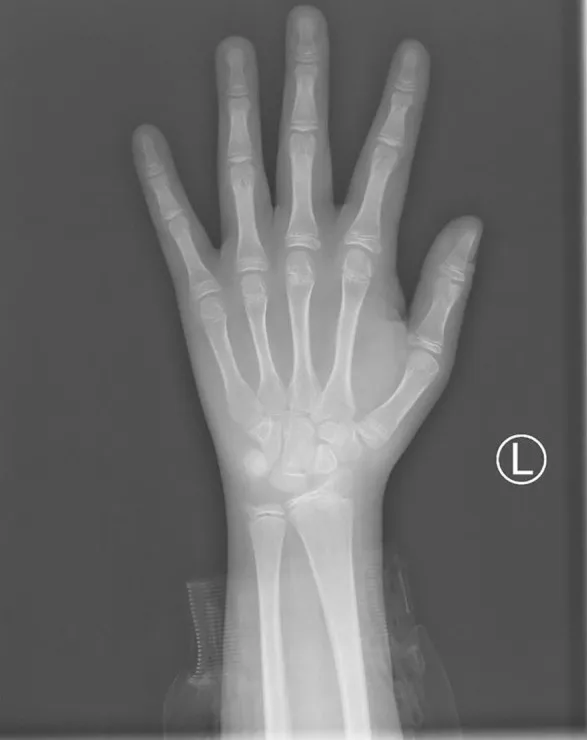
The bone age radiograph of the patient's left wrist.
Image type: radiology (x_ray)